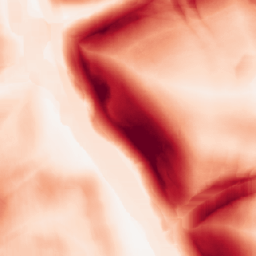
Category: morphological
Decomposition family: morphological_square
Decomposition parameters: operation: gradient
size: 20
Upsampling method: area
Upsampling parameters: scale: 4
Upsampling scale: 4